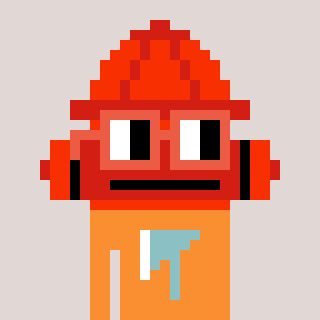
a pixel art character with square orange glasses, a fire hydrant-shaped head and a orange-colored body on a warm background